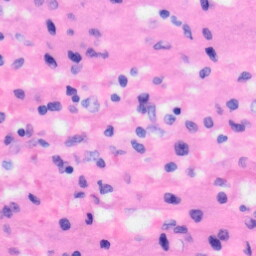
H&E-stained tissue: Liver